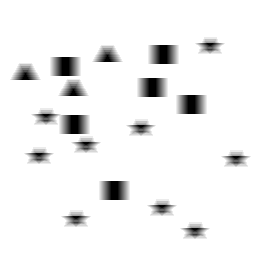
Squares: 6
Triangles: 3
Stars: 9
Total shapes: 18